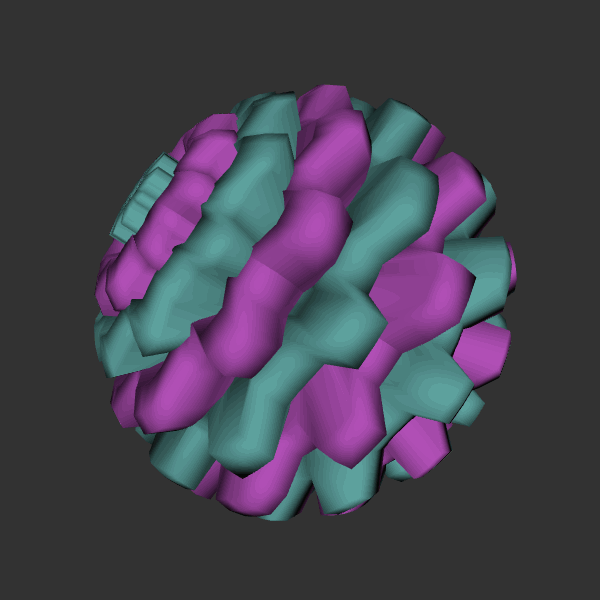
Background: dark